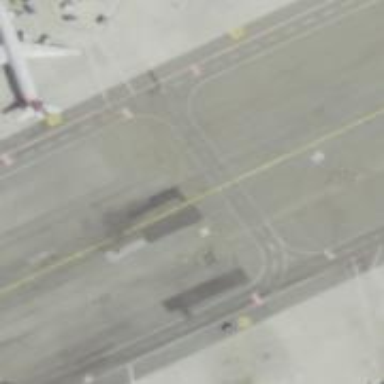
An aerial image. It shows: Image of taxiway at airport.